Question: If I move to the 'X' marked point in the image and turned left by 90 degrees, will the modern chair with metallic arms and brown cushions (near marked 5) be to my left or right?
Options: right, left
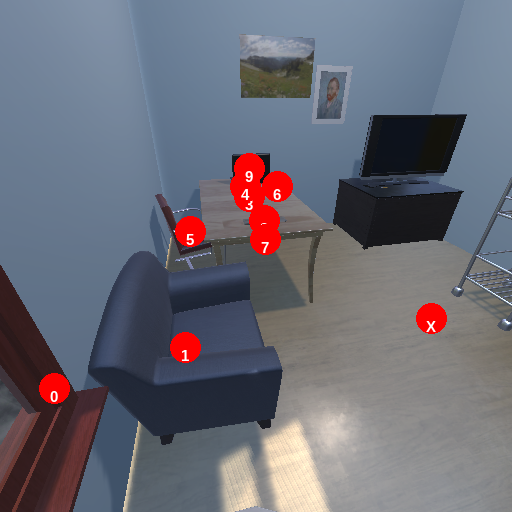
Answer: right